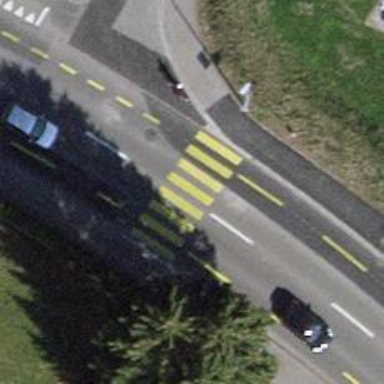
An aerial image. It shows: Marked crossing on footway.